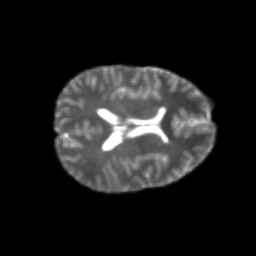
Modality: T2w
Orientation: axial
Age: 22
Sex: female
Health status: healthy
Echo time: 0.074 s